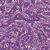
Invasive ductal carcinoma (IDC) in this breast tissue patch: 1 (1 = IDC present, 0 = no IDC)